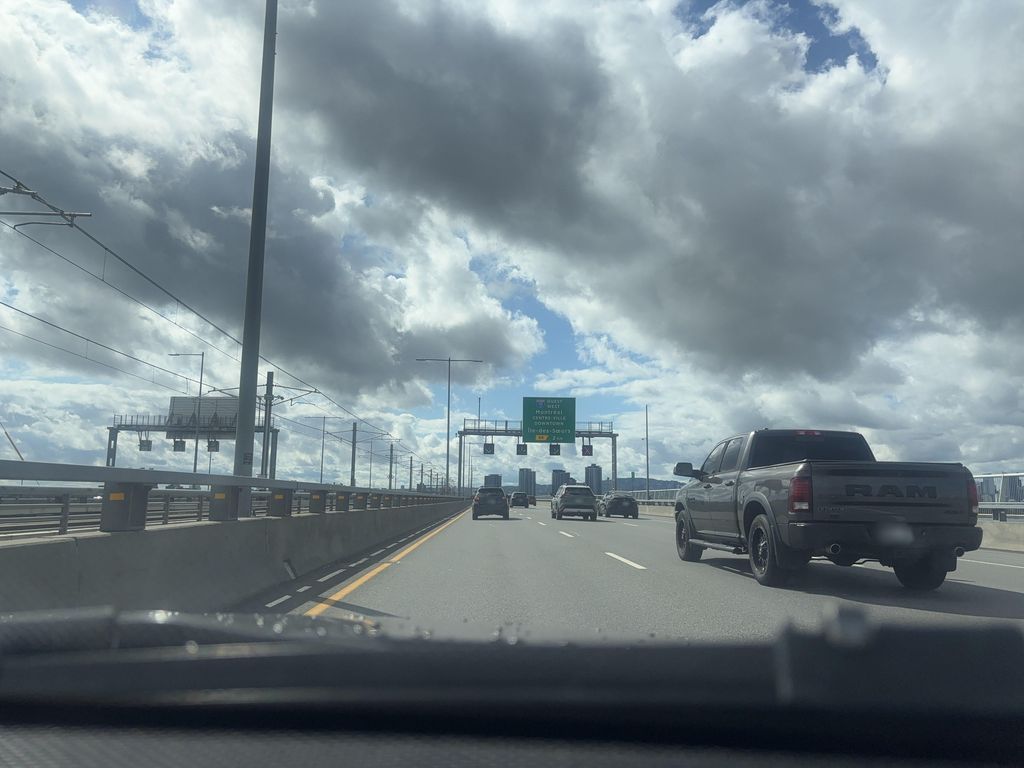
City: montreal